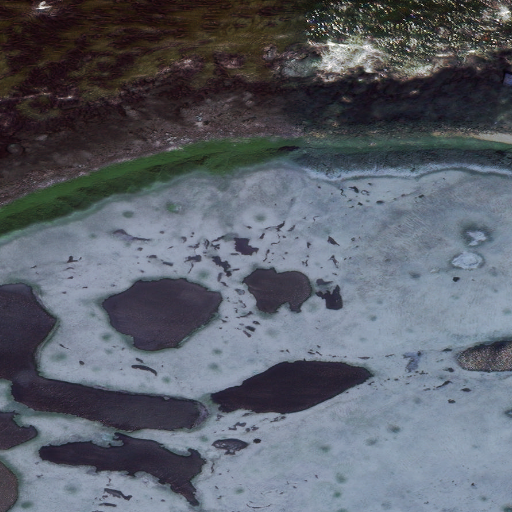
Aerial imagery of cape in Alaska named Crown Reefer Point containing only unknown